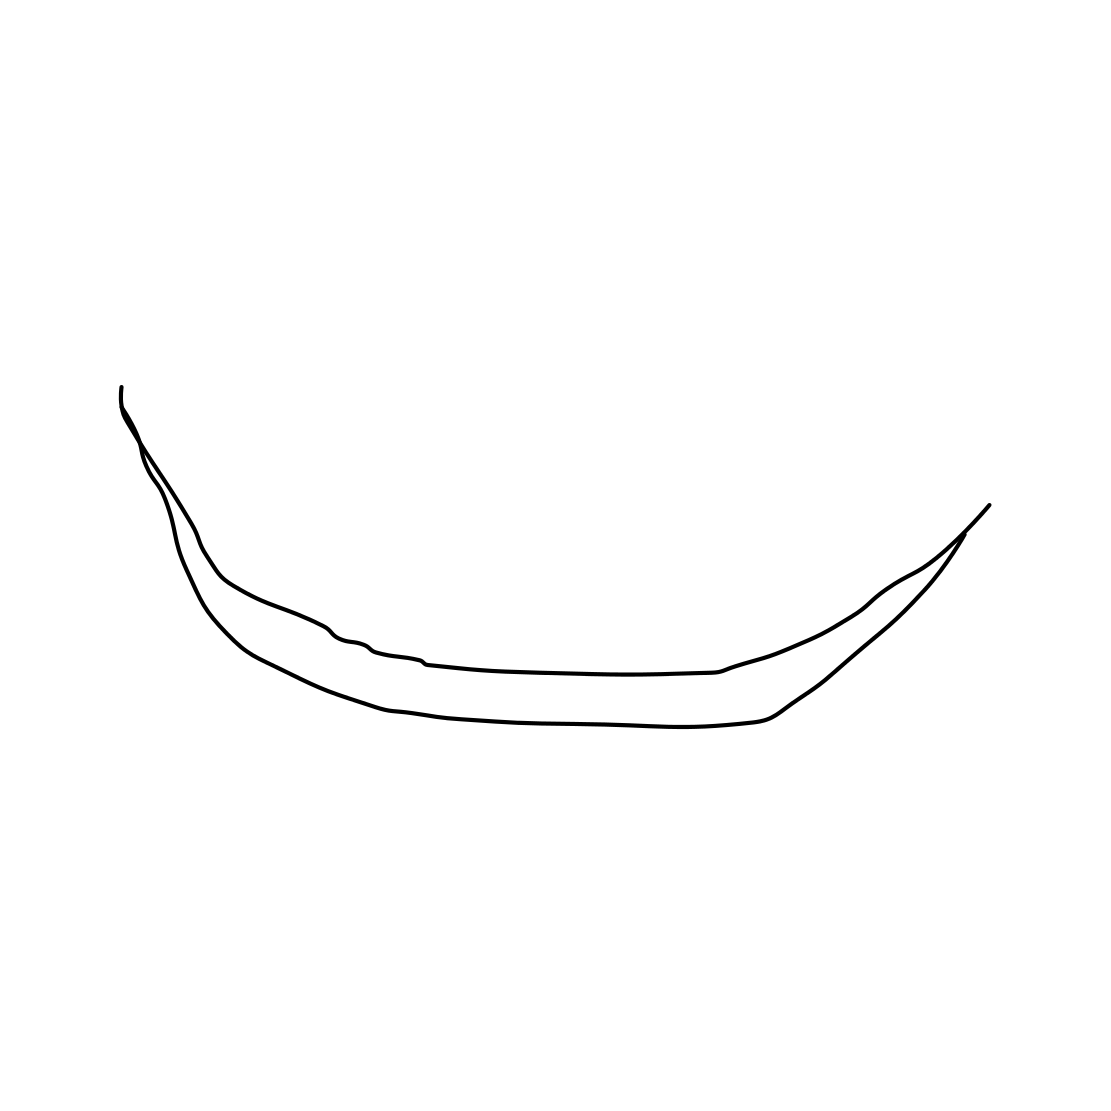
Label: moon